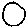
Label: circle